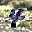
Label: 4